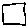
Label: square